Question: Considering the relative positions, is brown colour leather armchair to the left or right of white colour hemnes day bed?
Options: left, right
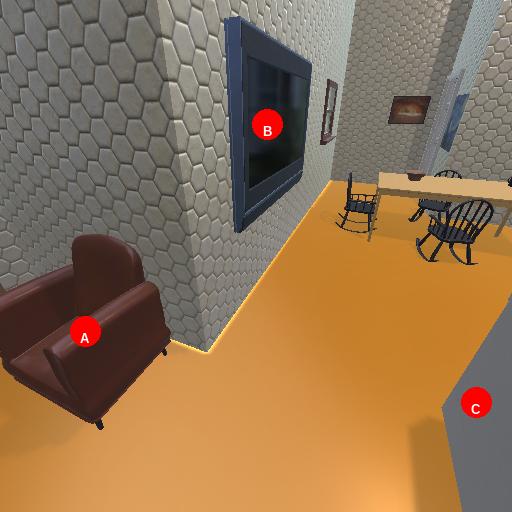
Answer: left